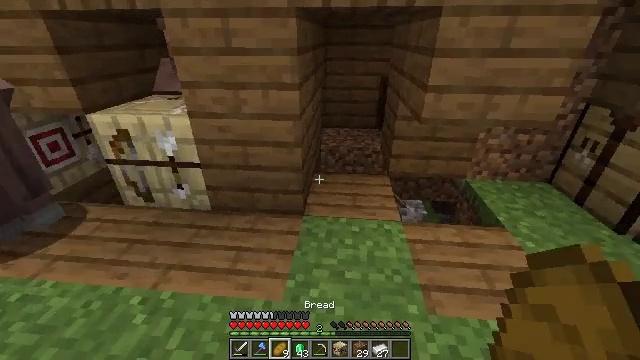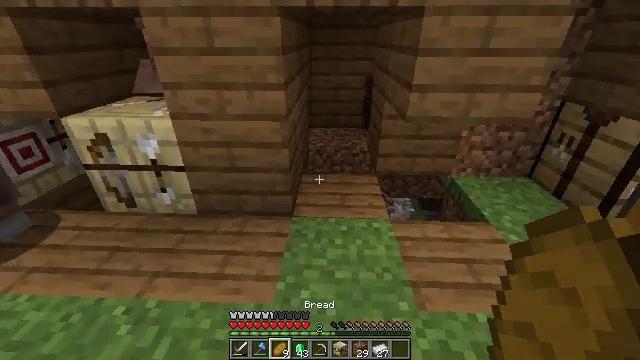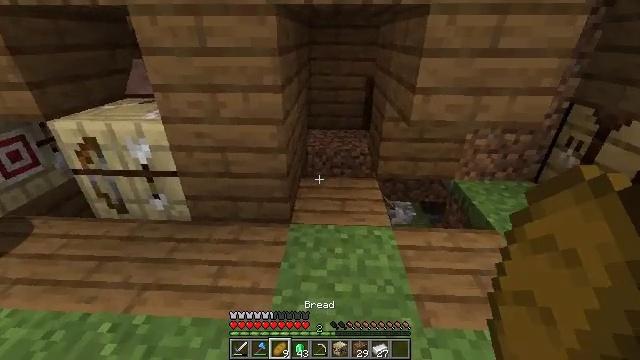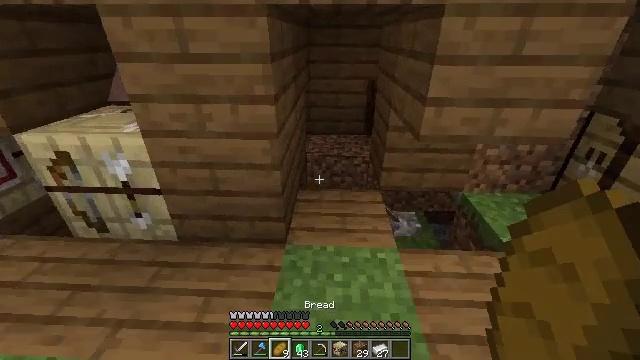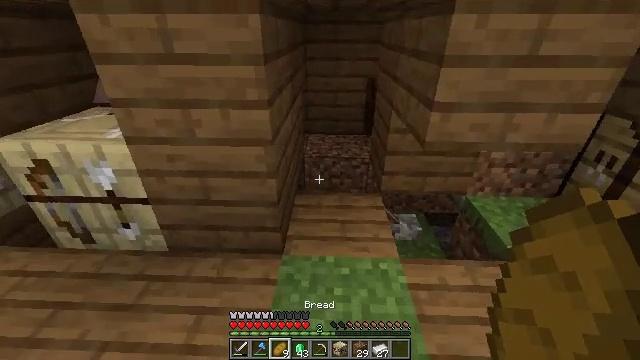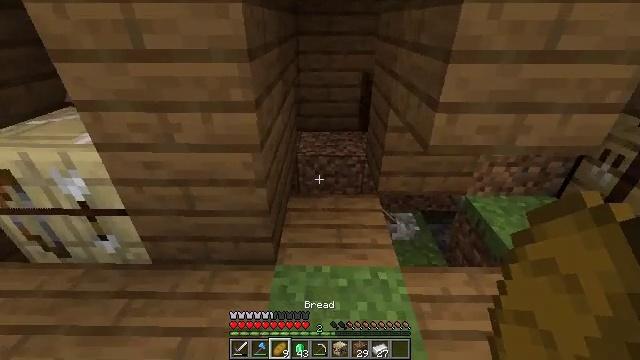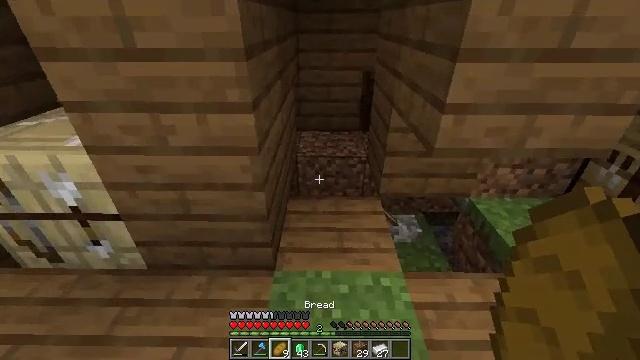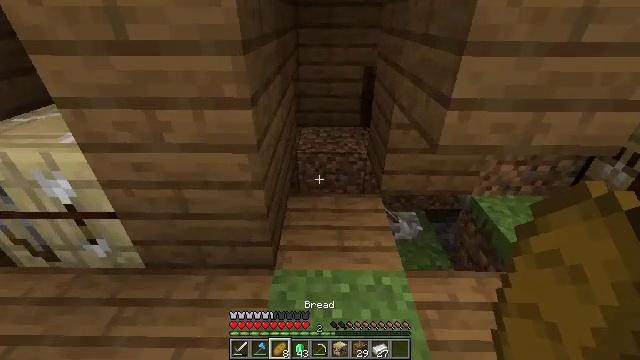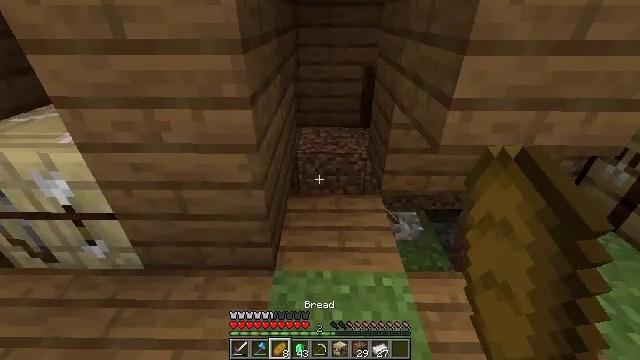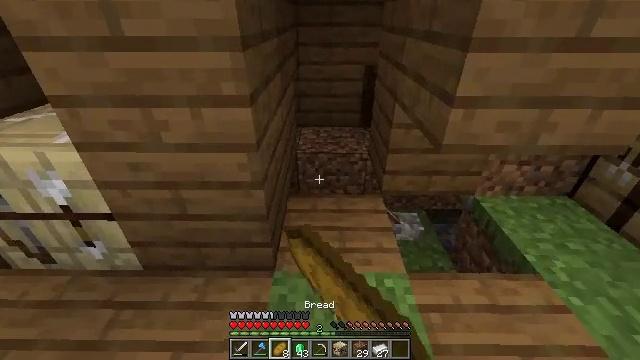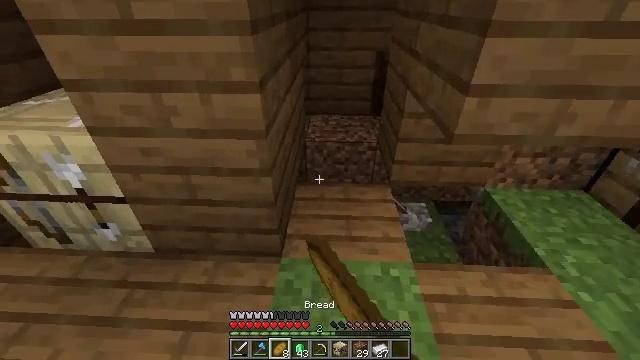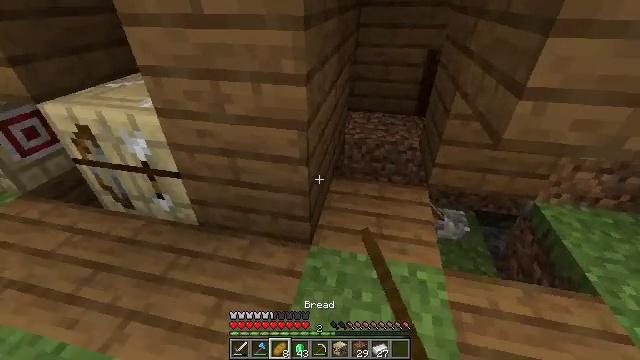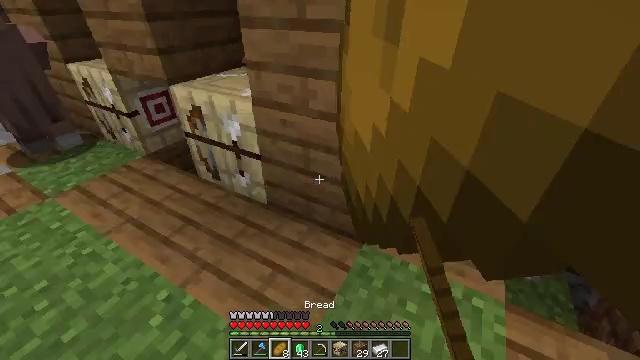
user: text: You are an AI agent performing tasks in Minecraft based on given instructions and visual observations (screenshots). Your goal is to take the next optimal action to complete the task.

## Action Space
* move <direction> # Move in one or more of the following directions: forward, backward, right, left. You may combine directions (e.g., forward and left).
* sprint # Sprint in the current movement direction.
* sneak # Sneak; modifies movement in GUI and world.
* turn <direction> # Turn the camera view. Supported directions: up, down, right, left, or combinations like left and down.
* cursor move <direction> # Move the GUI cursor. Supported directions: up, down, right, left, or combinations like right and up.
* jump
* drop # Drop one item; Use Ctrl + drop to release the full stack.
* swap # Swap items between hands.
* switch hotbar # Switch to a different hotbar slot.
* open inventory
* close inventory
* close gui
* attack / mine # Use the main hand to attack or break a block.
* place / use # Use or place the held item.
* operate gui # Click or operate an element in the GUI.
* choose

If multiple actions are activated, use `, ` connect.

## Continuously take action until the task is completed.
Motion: motion action
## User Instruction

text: Drop a bread.
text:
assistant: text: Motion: move forward, turn right
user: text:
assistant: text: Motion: move forward
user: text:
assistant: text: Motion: move forward
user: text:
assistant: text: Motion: move forward
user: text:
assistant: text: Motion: turn right and down
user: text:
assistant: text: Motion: no_op
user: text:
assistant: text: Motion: drop
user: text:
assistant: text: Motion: drop
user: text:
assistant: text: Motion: drop
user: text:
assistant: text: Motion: turn left and down
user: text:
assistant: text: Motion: move back, turn left
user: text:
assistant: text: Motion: move back, turn left
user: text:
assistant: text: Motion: no_op